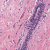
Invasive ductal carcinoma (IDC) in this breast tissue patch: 0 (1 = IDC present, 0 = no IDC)